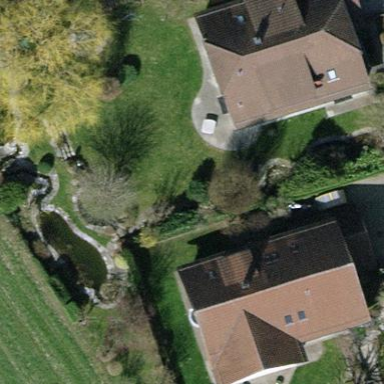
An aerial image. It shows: Detached building with gabled roof.